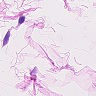
Metastatic tissue present: no